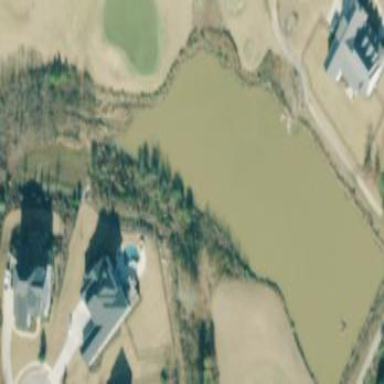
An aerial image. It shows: Water hazard in golf course. The hazard is natural water feature.